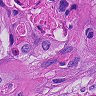
Metastatic tissue present: yes